Field crop: maize
Growth stage: 2
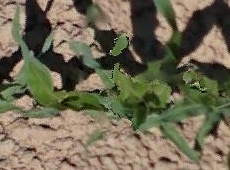
Species: maize